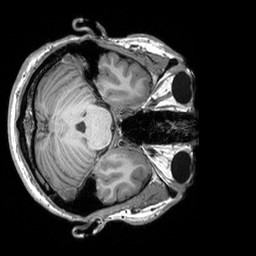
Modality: T1w
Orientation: axial
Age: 29
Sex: male
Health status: healthy
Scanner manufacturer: siemens
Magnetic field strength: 3 T
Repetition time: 2.3 s
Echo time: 0.00303 s